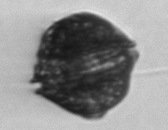
Label: Alexandrium_catenella